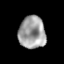
Tissue: skin
Cell type: Epithelial cells
Senescence score: 0.2771
Nuclear area (px): 850
Mean DAPI intensity: 159.464